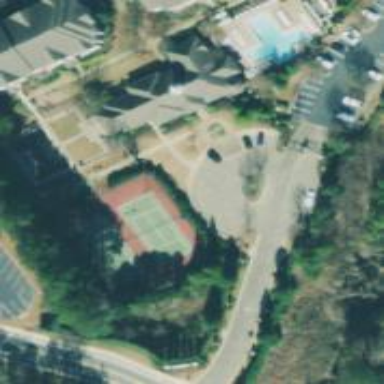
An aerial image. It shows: Tennis court in leisure pitch.